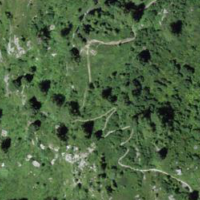
EUNIS habitat code: 44
Species observed at this site:
Dryas octopetala
Vaccinium uliginosum
Bartsia alpina